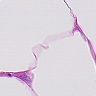
Metastatic tissue present: no